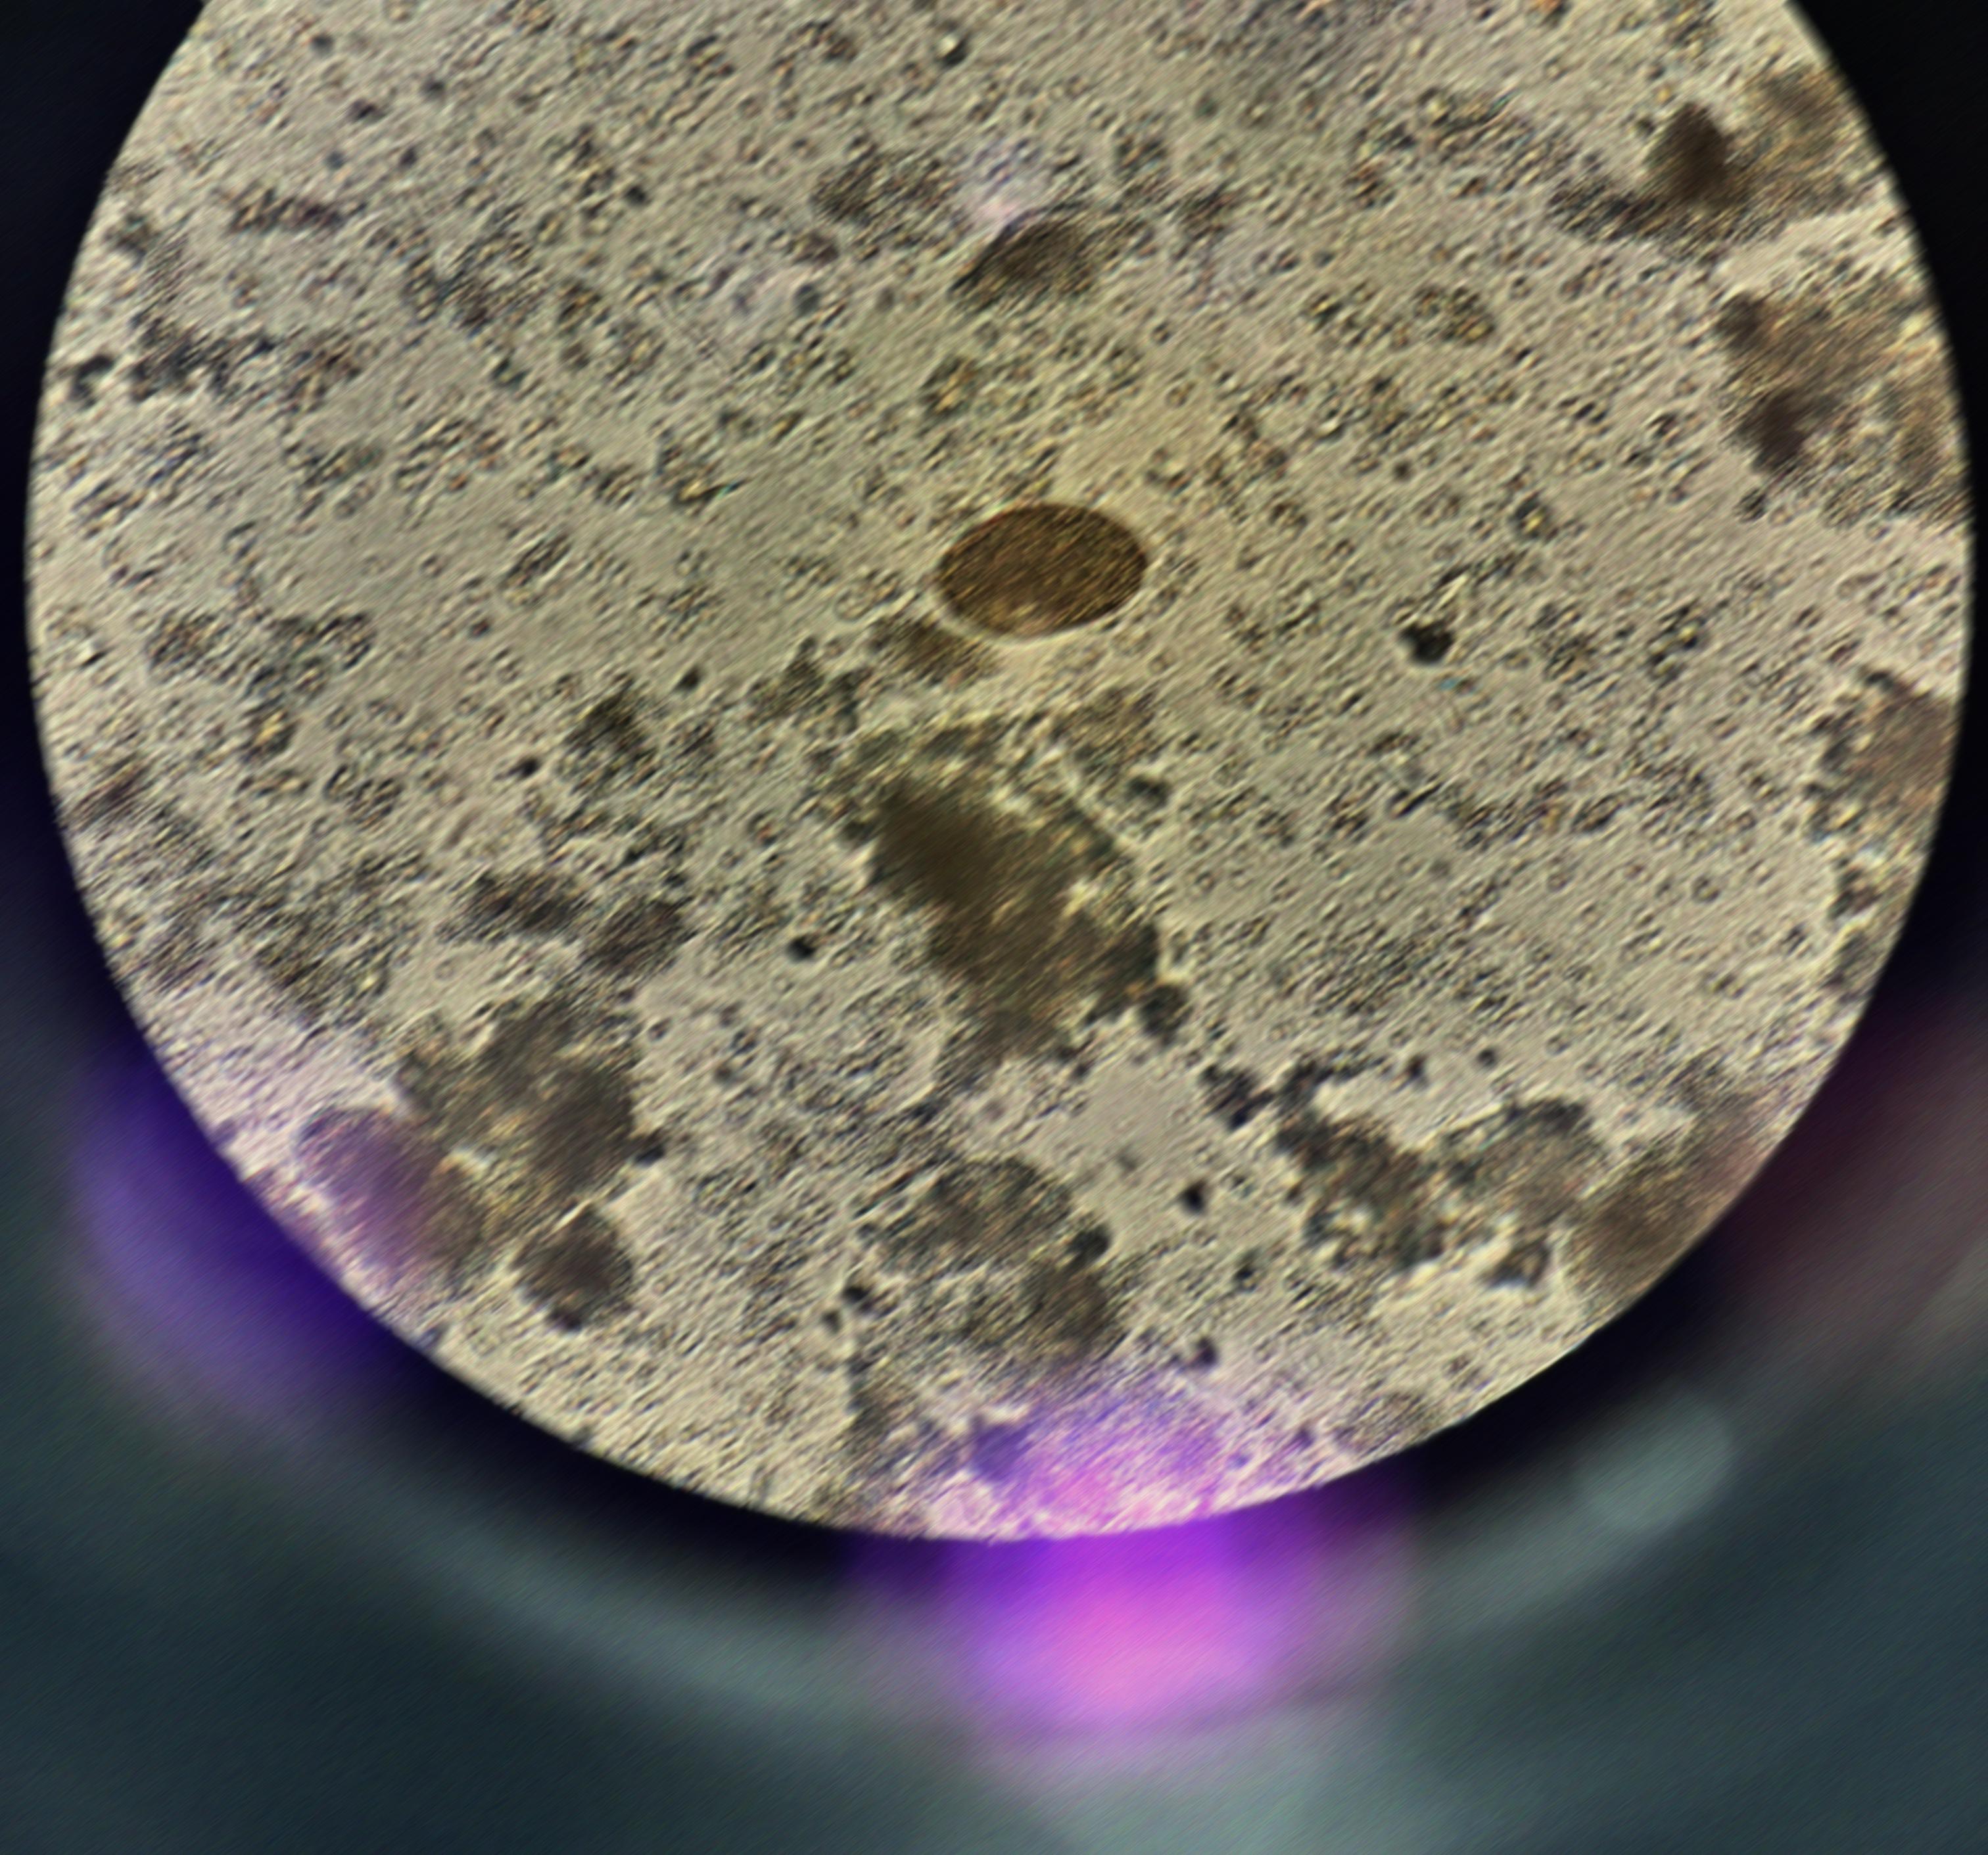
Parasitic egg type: Paragonimus spp